Question: The follow plot shows my question:

I would like to add a line between the points of 1e-1 and 1e-2. So I thought just (1e-1+1e-2)/2.
But for a log scale that is not "midway".
How can I calculate the "visual" midway value between these, or any two points in this case? Code used is
'''
clc; clear all;
y = logspace(-3,0,100);
x = y;
semilogx(y,x);
hold on
plot([1e-1 1e-1],get(gca,'YLim'),'k--');
plot([1e-2 1e-2],get(gca,'YLim'),'k--');
midway = (1e-1+1e-2)/2;
plot([midway midway],get(gca,'YLim'),'k--');
'''
Thanks
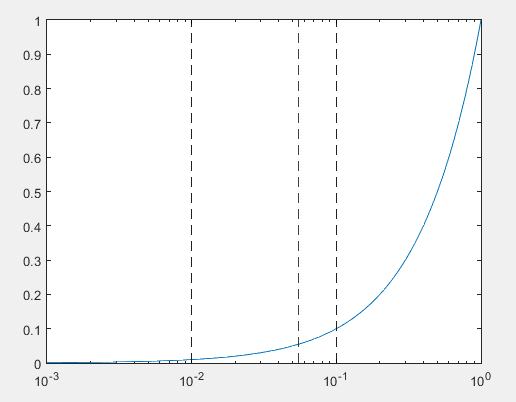
Answer: '''
a=1e-2
b=1e-1
midway = exp((log(a)+log(b))/2)
'''
Take the log to get the positions in log scale, then do the math.
You could simplify that formula and you will end up with a geometric mean:
'''
midway=sqrt(a*b)
'''